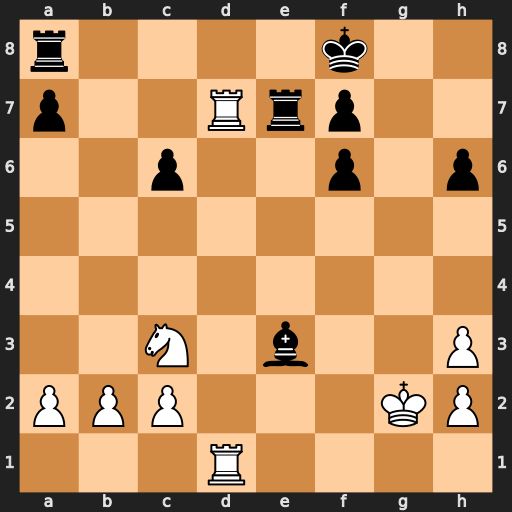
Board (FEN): r4k2/p2Rrp2/2p2p1p/8/8/2N1b2P/PPP3KP/3R4
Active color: w
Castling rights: -
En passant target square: -
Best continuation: Rxe7 Kxe7 Re1 f5 Rxe3+